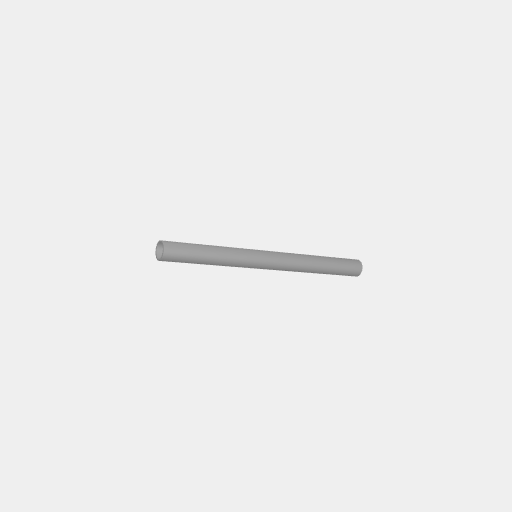
Part: AluminumTube10ID12OD150